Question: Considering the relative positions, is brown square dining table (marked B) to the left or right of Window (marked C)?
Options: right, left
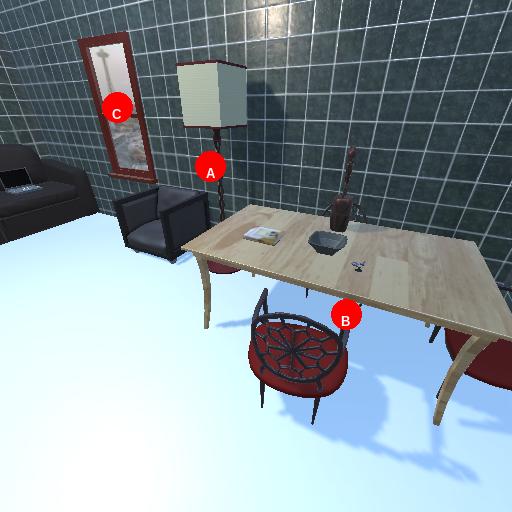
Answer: right